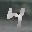
Label: 4